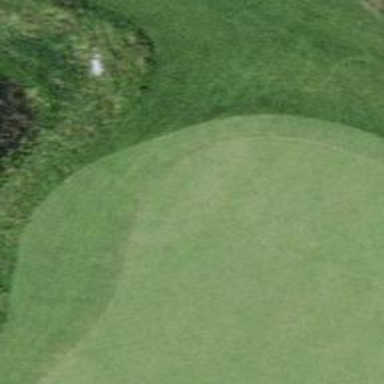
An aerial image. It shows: View of golf hole.